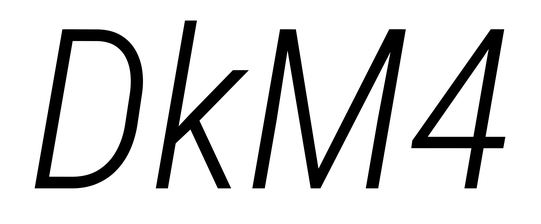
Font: Roboto-Italic_Condensed_Light_Italic